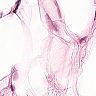
Metastatic tissue present: no